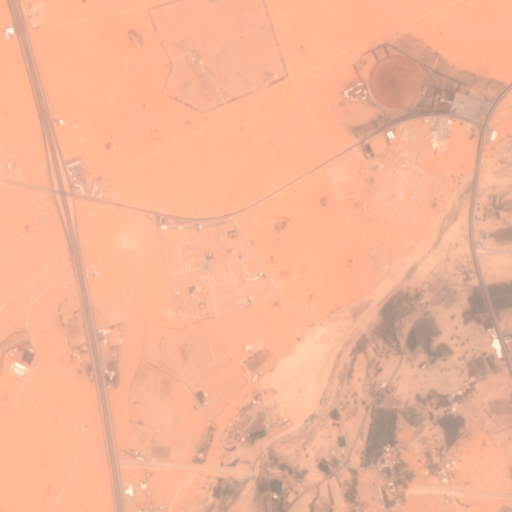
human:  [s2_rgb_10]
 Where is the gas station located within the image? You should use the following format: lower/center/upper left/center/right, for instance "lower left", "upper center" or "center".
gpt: The gas station is located in the lower left of the image.
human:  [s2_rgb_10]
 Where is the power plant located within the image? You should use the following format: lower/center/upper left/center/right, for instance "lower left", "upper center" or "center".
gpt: There is no power plant in the image.